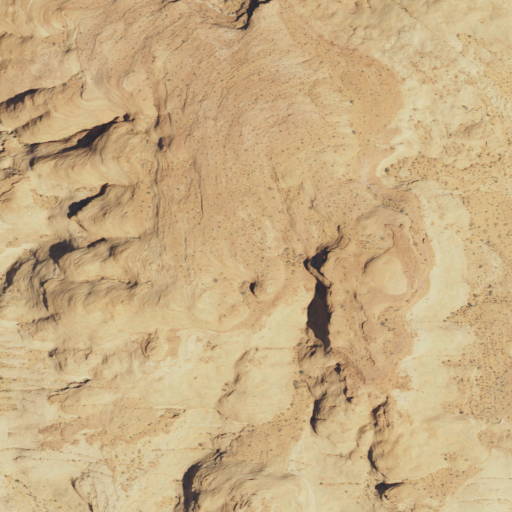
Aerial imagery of mountain in Utah named Jacobs Rock containing barren land and shrub